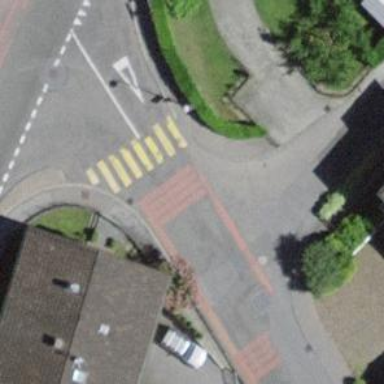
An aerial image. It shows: Uncontrolled zebra crossing with zebra markings.